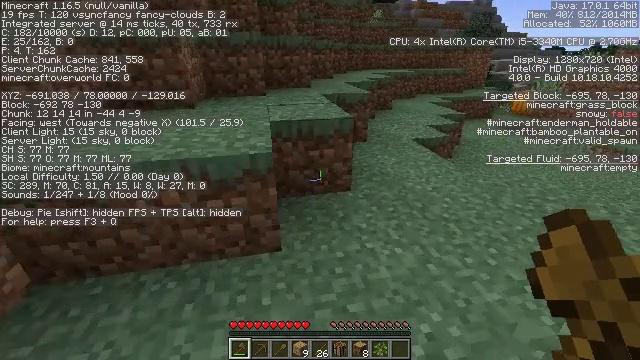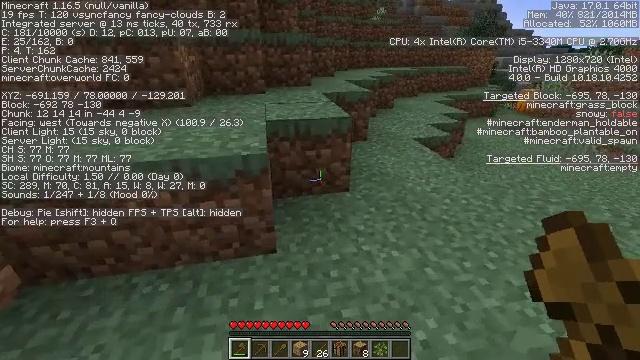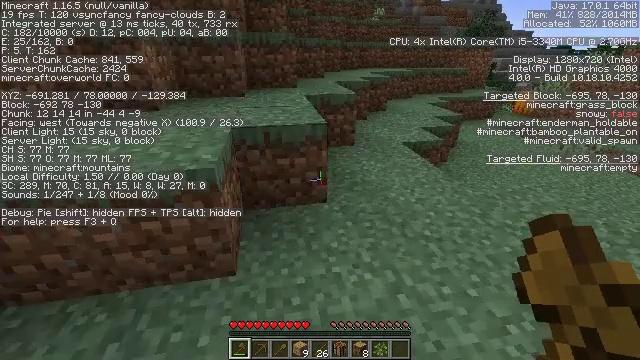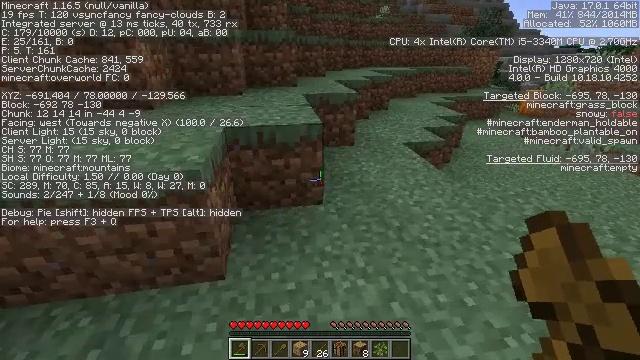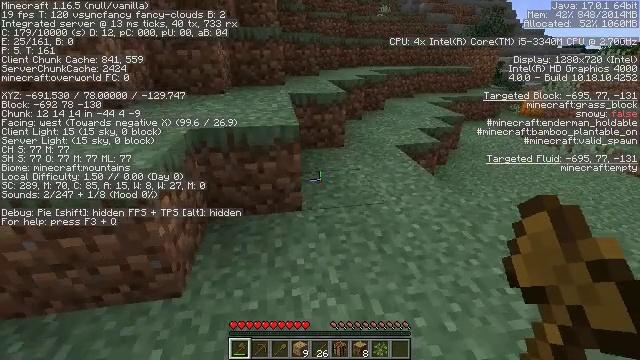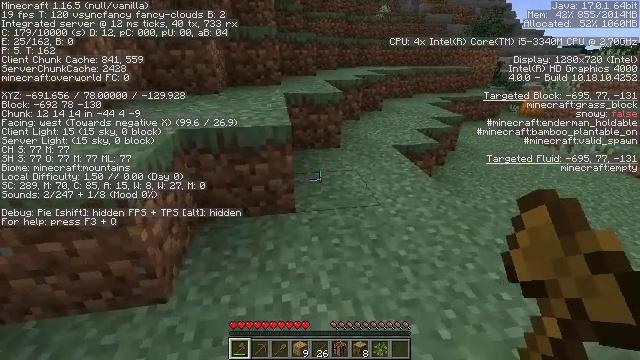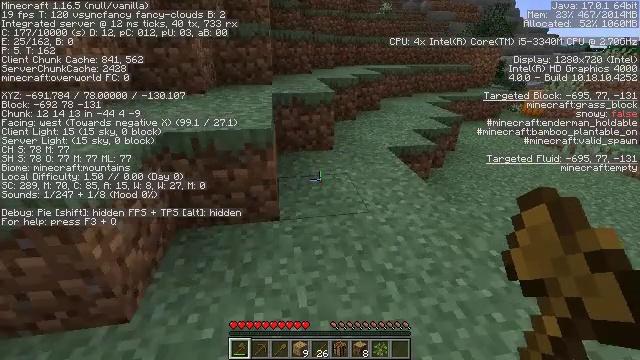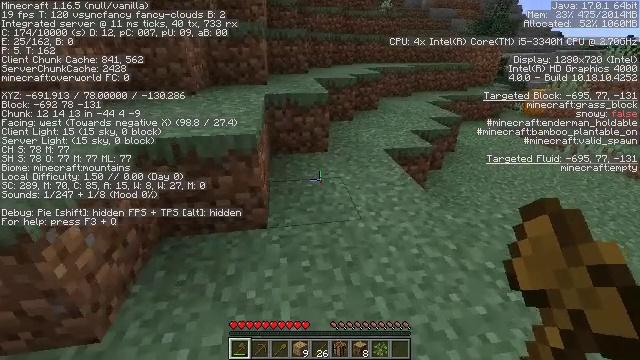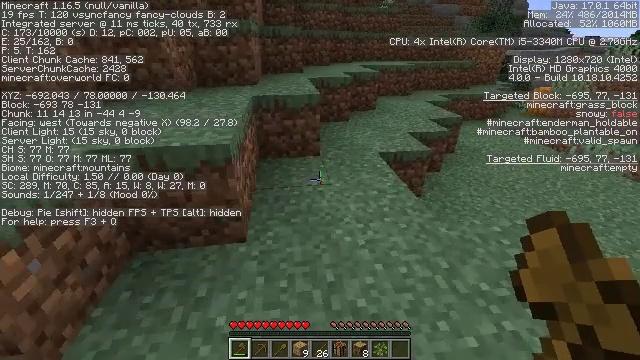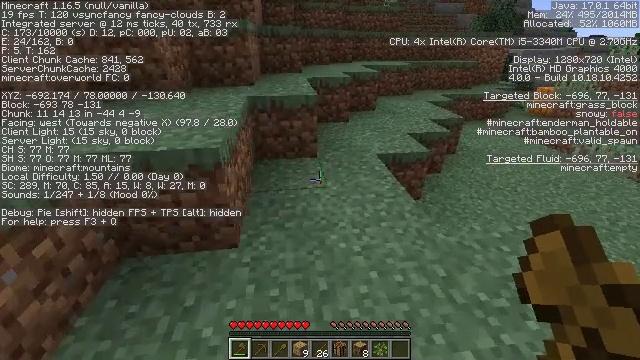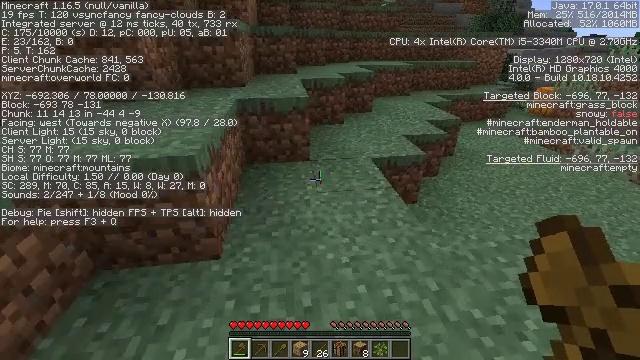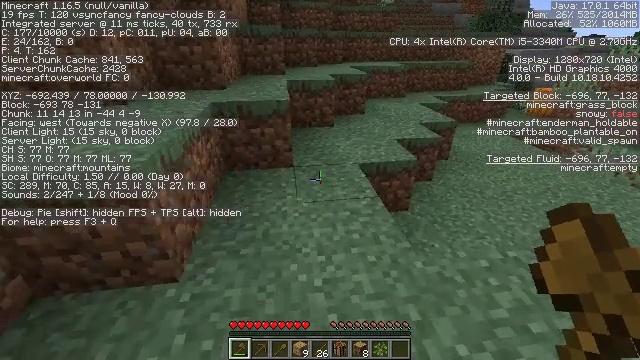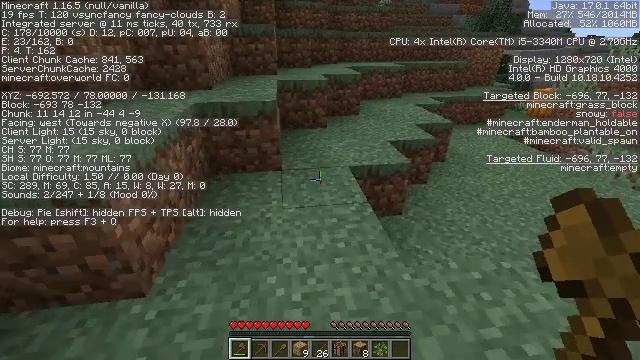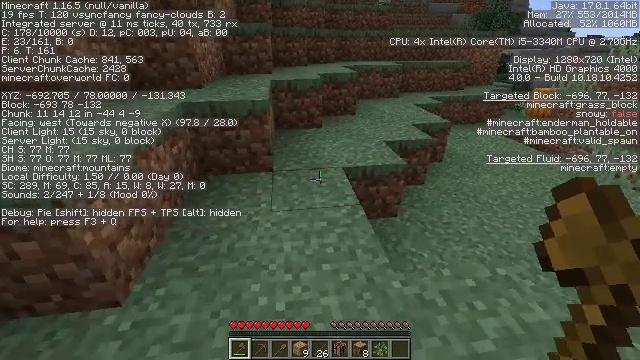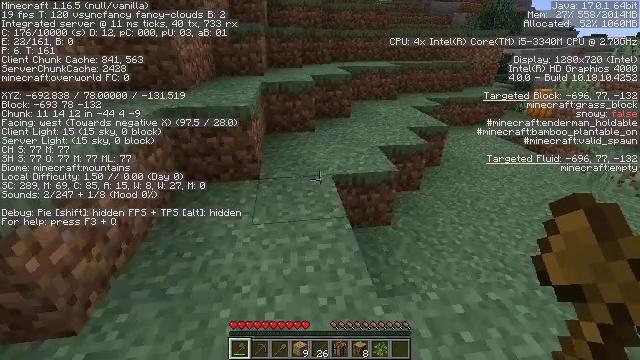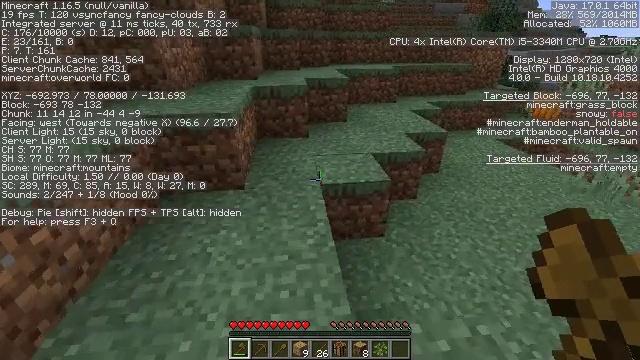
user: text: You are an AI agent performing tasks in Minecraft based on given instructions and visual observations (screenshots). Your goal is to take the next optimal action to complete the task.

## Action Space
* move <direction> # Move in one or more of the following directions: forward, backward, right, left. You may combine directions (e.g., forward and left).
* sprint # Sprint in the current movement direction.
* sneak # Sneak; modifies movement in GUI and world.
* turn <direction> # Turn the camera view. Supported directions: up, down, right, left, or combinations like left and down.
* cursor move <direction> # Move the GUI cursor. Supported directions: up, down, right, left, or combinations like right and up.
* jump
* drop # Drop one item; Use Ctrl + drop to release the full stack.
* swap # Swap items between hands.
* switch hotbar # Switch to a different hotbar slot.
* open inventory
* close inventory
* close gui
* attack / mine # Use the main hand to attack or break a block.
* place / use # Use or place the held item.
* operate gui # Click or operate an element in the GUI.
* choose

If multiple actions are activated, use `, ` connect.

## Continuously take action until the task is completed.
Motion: motion action
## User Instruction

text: Mine spruce leaves from the tree.
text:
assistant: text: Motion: move forward and move right
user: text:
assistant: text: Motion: move forward and move right
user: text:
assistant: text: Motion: move forward and move right
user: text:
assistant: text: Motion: move forward and move right
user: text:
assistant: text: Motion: move forward and move right
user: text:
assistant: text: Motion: move forward and move right
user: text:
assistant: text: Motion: move forward and move right
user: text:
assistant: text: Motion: move forward and move right
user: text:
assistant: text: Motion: move forward and move right
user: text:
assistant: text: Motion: move forward and move right
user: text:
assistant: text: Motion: move forward and move right
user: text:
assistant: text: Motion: move forward and move right
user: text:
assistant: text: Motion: move forward and move right
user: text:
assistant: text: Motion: move forward and move right
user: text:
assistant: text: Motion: move forward and move right
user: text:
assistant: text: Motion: move forward and move right, turn left and up
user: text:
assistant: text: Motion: move forward and move right, turn left
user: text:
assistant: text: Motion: move forward and move right
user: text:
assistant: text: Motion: move forward and move right, turn left and up
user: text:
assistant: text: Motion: move forward
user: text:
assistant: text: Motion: move forward, turn up
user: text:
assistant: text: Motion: move forward
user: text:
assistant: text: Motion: move forward
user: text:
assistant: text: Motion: move forward, turn right
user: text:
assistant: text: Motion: move forward
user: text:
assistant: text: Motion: move forward
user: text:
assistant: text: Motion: move forward
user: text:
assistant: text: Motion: move forward
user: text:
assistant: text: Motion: move forward
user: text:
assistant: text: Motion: move forward